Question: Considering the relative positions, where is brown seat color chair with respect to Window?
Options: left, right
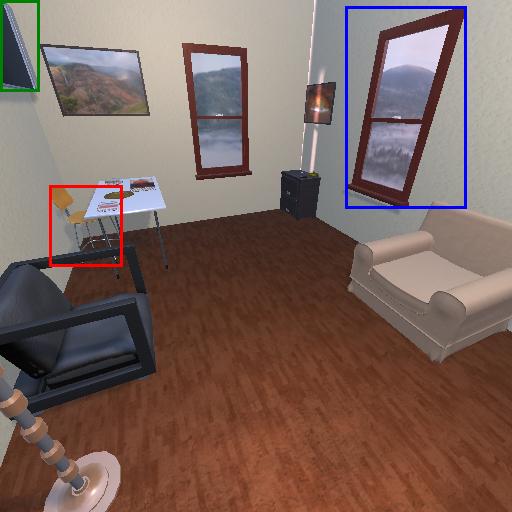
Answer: left